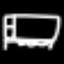
Label: bed